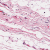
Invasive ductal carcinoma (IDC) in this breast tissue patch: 0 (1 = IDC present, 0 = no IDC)